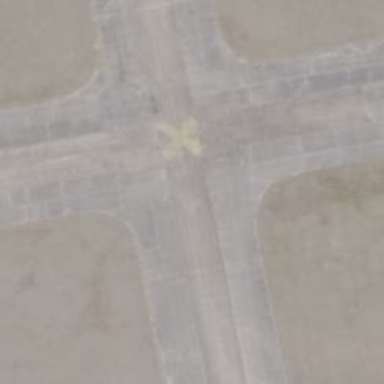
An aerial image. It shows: Image of taxiway at airport.